Question: I've been trying to recreate <URL> purely in WPF, and I'm having problems:

- - -
So anyway, I guess my question is, how can I accomplish these kinds of effects in WPF?
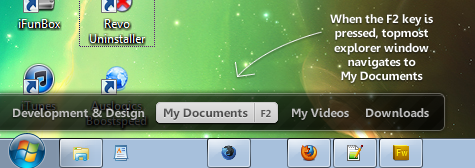
Answer: Hopefully this snippet will point you in the right direction:
'''
<Grid>
<Border x:Name="Blur"
BorderThickness="5"
CornerRadius="5"
BorderBrush="#7F000000">
<Border.Effect>
<BlurEffect Radius="8" />
</Border.Effect>
</Border>
<Border x:Name="Outter"
BorderBrush="#CCD3D3D3"
BorderThickness="1"
CornerRadius="5"
Margin="2">
<Border.Background>
<ImageBrush Viewbox="0,0,45,38"
ViewboxUnits="Absolute"
Viewport="0,0,45,38"
ViewportUnits="Absolute"
TileMode="Tile"
ImageSource="<SomeImageThatIsATileOfThePattern>"
Opacity="0.3"
Stretch="Fill" />
</Border.Background>
</Border>
<Border x:Name="Inner"
BorderThickness="0,1,0,0"
CornerRadius="5"
Margin="2,4,2,2"
BorderBrush="#7FD3D3D3" />
<ItemsControl Background="HotPink"
Margin="11"
Height="21" />
</Grid>
'''
The result is:

[I used a generic image, just to show the repetition. The original image is W50xH38 in size - hope the repetition is noticeable]
Play with the values for Viewbox and Viewport to adjust to your image.
Of course, the 'ItemsControl' should not have the pink background and its height should not be a constant, it was done for demo purposes.